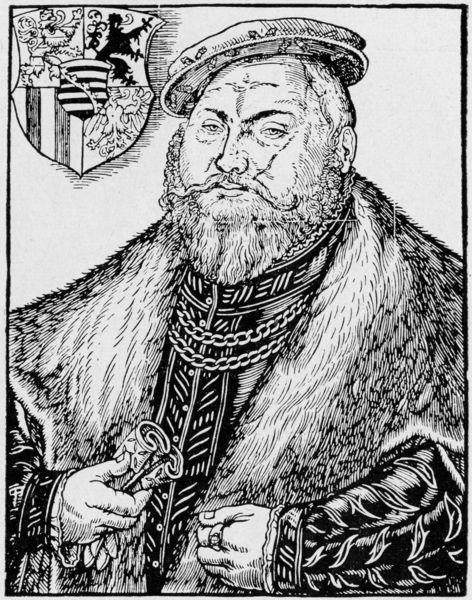
Titel: Bildnis von Johann Friedrich dem Großmütigen, Kurfürst von Sachsen
Künstler: Lucas d.J. Cranach
Institution: (Seriendruck)
Schlagwörter: hand, kopf, mann, handschuh, handschuhe, hut, mund, nase, ohr, schwarz, stirn, weiss, zeichnung, blick, haube, muster, ornament, alt, bart, hemd, kappe, mütze, schnurrbart, augen, falten, gesicht, kragen, pelz, rahmen, vollbart, bildnis, hals, hände, portrait, porträt, gewand, gold, mantel, reich, stickerei, adel, kaufmann, blatt, augenbrauen, brustbild, frontal, kinn, ohren, renaissance, fell, holzschnitt, schrift, papier, kette, grafik, graphik, schattierung, kaiser, könig, dick, dichter, brauen, grimmig, verzierung, streifen, knöpfe, schnauzbart, schnauzer, ring, halskette, ringe, druck, schwarzweiss, radierung, stich, ketten, hässlich, koteletten, fürst, bildniss, holzschnit, rolle, pergament, wappen, barett, pelzkragen, narbe, mittelalter, wams, luther, reichtum, schriftrolle, adelig, patrizier, löwe, macht, schlüssel, dürer, karl, breit, kupferstich, drachen, drache, siegelring, sachsen, seriendruck, heraldik, korpulent, fischgrät, ottheinrich, emd, gweand, ntel, h#nde, amtsperson, weissring